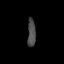
Tissue: prostate
Cell type: T cells
Senescence score: 0.2607
Nuclear area (px): 227
Mean DAPI intensity: 74.062